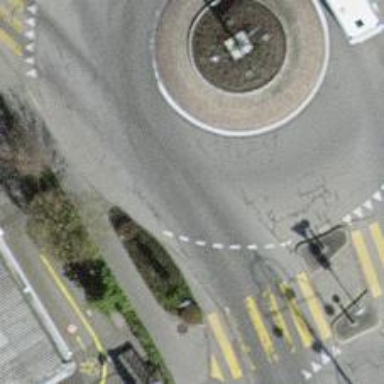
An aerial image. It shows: Secondary road leading to roundabout.